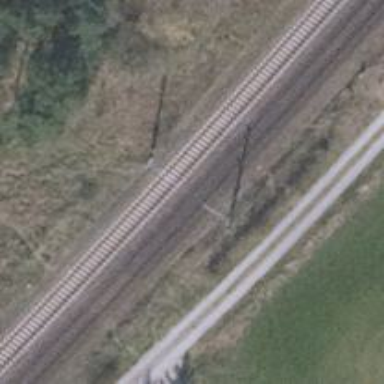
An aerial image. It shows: Milestone along the railway with catenary mast.